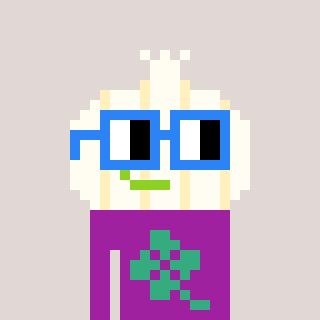
a pixel art character with square blue glasses, a garlic-shaped head and a magenta-colored body on a warm background